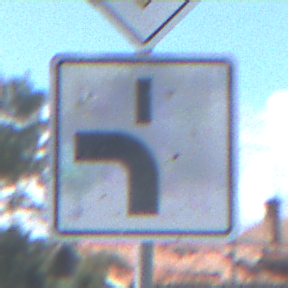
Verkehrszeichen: VerlaufVorfahrtsstrasse5
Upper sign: Vorfahrtsstrasse
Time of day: MorningAfternoon
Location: Outdoor (Suburban)
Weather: PartlyCloudy
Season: NotSpecified
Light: Natural